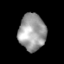
Tissue: lung
Cell type: T cells
Senescence score: 0.2434
Nuclear area (px): 966
Mean DAPI intensity: 157.993